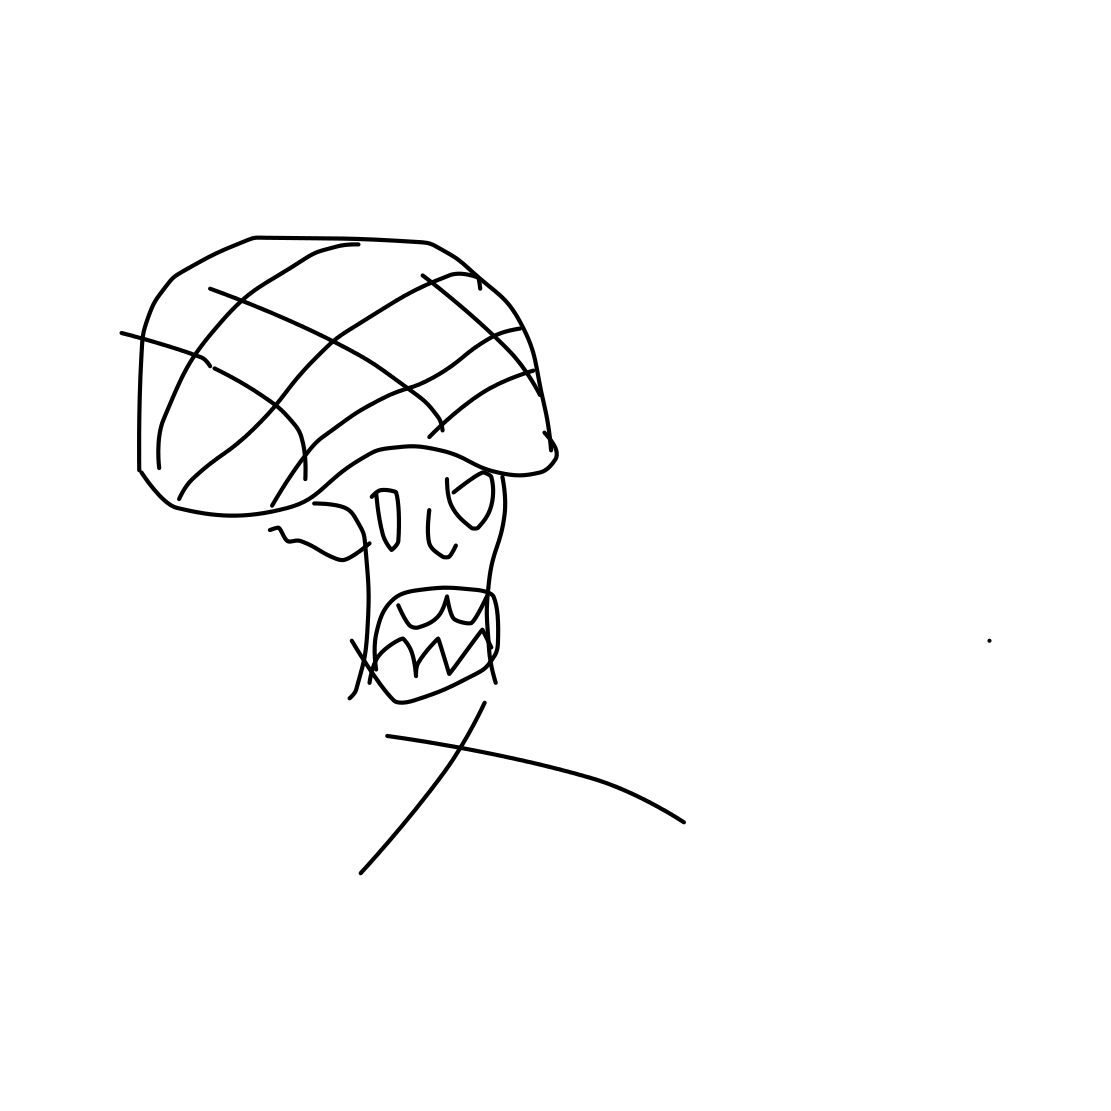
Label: skull